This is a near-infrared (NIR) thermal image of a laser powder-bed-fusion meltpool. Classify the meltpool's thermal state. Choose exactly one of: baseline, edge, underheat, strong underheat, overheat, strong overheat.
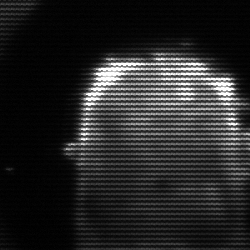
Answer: baseline